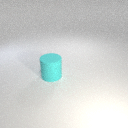
large cyan rubber cylinder